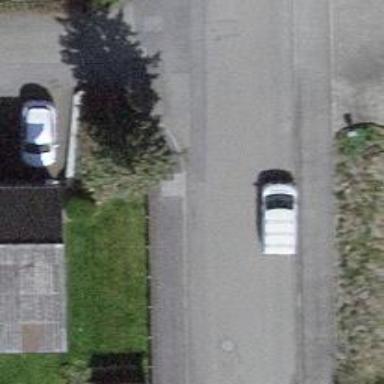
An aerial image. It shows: Kerb barrier.